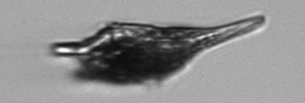
Label: Tripos_lineatus